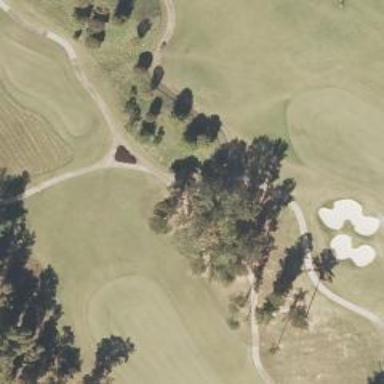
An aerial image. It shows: Service road designated as golf cart path.